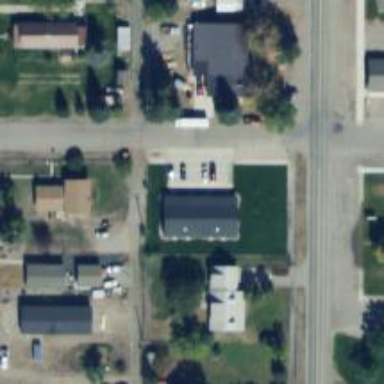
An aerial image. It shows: Alley classified as service road.